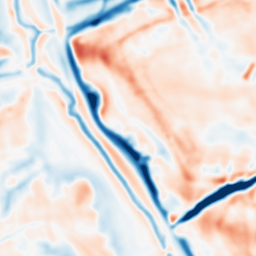
Category: multiscale
Decomposition family: dog_multiscale
Decomposition parameters: sigma_ratio: 1.6
n_scales: 3
base_sigma: 2
Upsampling method: bilinear
Upsampling parameters: scale: 8
Upsampling scale: 8